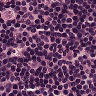
Metastatic tissue present: no